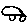
Label: car